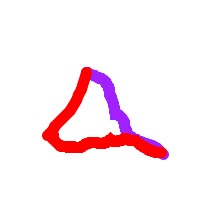
Shape: triangle